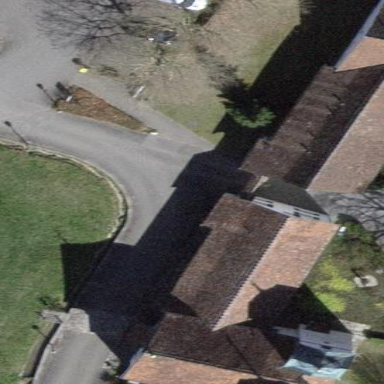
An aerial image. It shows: Building with tiled roof.